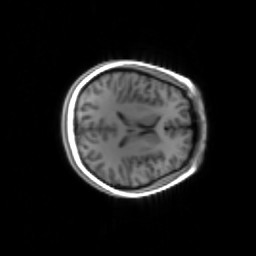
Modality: inplaneT1
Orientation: axial
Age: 21
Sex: female
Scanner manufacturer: siemens
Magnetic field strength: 3 T
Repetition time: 1.2 s
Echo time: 0.00251 s